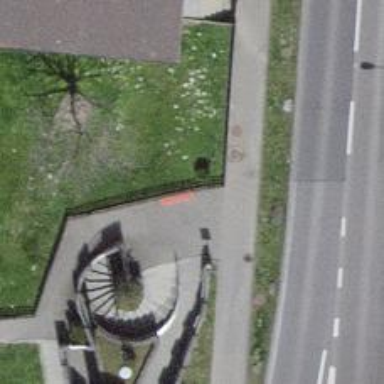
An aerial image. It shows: Red bench.